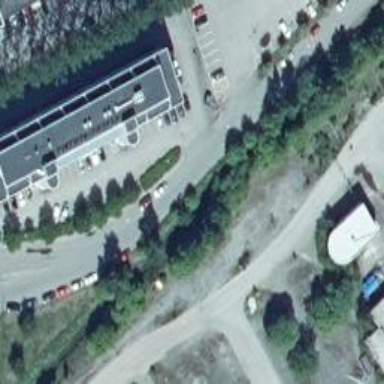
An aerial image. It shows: Office building with unique double saltbox roof shape.